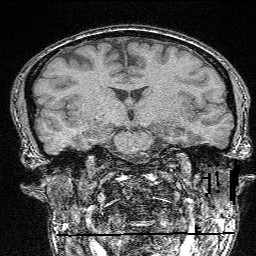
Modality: FLASH
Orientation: sagittal
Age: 25
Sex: male